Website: lowes
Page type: billing-address
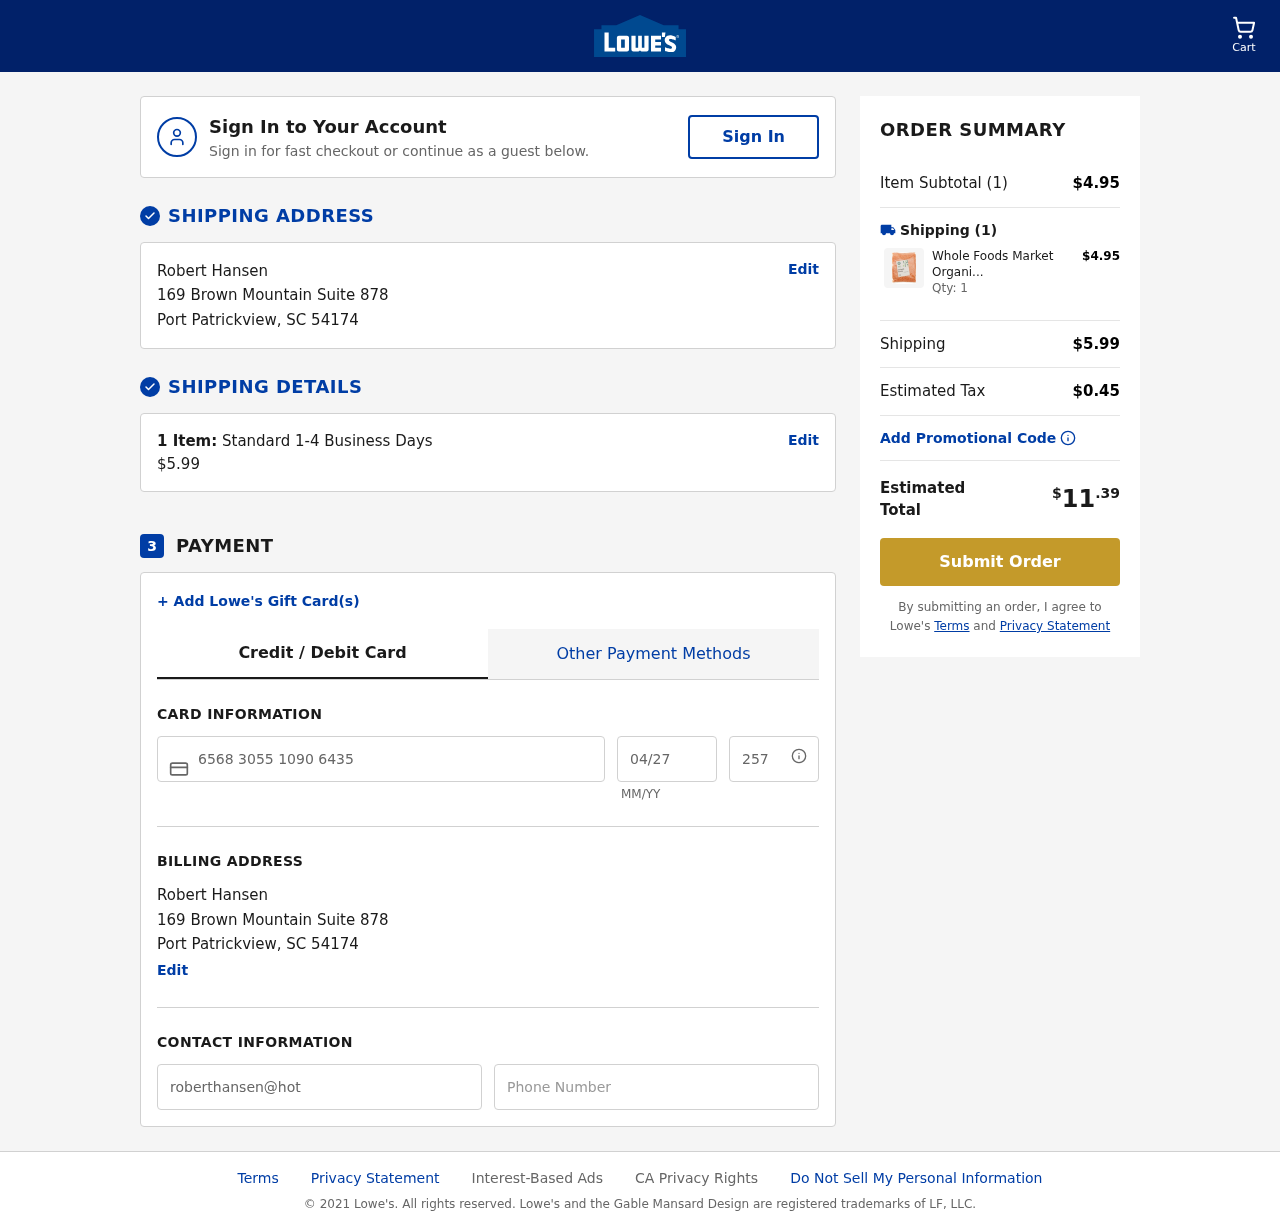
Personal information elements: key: PII_CARD_CVV
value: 257
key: PII_CARD_EXPIRY
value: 04/27
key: PII_CARD_NUMBER
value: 6568 3055 1090 6435
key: PII_CITY
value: Port Patrickview
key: PII_EMAIL
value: roberthansen@hotmail.com
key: PII_FULLNAME
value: Robert Hansen
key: PII_PHONE
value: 5487644129
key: PII_POSTCODE
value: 54174
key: PII_STATE_ABBR
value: SC
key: PII_STREET
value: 169 Brown Mountain Suite 878
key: PII_FULLNAME2
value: Robert Hansen
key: PII_CITY2
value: Port Patrickview
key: PII_STATE_ABBR2
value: SC
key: PII_POSTCODE_FULL
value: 54174
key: PII_POSTCODE_NUMERIC
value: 54174
Product elements: key: PRODUCT1_NAME
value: Whole Foods Market Organic Red Split Lentils, 500 g
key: PRODUCT1_PRICE
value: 4.95
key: PRODUCT1_QUANTITY
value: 1
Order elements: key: ORDER_NUM_ITEMS
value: Cart
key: ORDER_NUM_ITEMS
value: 1 Item:
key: ORDER_NUM_ITEMS
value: Item Subtotal (1)
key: ORDER_SHIPPING_COST
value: $5.99
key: ORDER_SUBTOTAL
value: $4.95
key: ORDER_TAX
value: $0.45
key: ORDER_TOTAL
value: $11.39